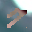
Label: 7